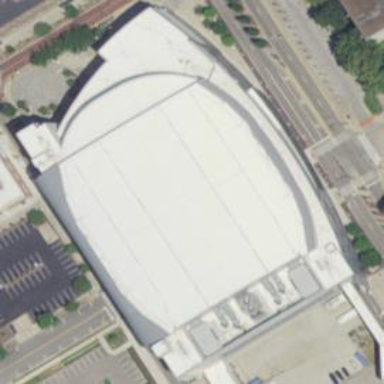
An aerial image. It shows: Stadium that hosts basketball and ice hockey sports.